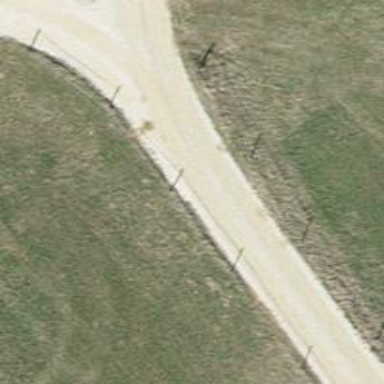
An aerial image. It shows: Gravel track with grade2 tracktype.